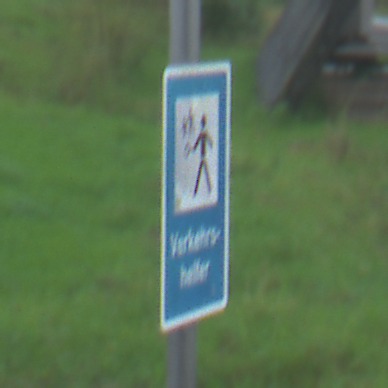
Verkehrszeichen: Verkehrshelfer
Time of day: Midday
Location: Outdoor (Suburban)
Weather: Overcast
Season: NotSpecified
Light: Natural